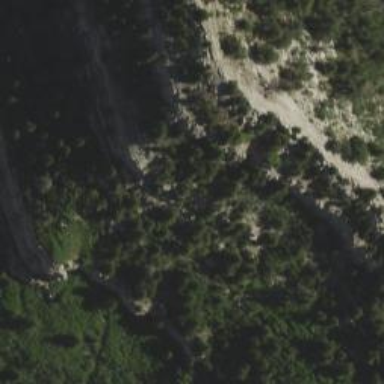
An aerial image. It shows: Natural cliff.